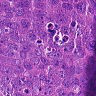
Metastatic tissue present: yes